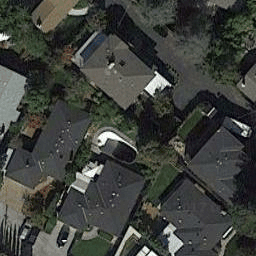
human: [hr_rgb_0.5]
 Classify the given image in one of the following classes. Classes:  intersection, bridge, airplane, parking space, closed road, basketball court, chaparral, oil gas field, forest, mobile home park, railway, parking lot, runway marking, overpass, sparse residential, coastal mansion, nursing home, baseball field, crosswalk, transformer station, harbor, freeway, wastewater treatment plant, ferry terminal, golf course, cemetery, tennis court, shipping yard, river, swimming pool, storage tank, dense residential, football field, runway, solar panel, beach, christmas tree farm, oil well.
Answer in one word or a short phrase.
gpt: dense residential